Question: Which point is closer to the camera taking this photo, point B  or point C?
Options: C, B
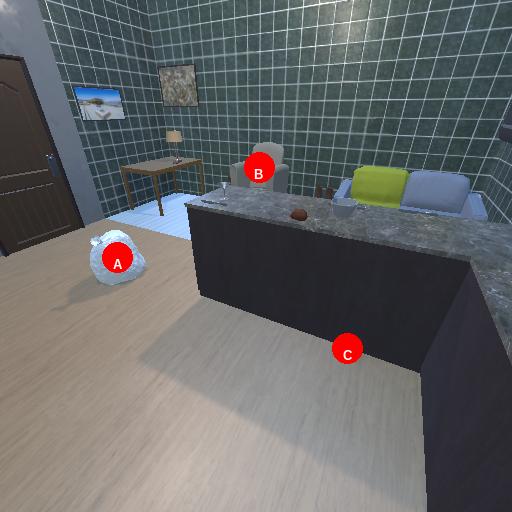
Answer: C